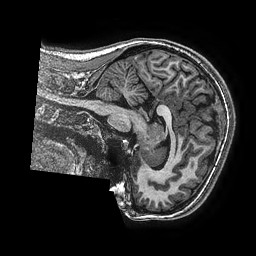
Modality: T1w
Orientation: sagittal
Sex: female
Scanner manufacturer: ge
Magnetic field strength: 3 T
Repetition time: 0.00766 s
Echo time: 0.003476 s